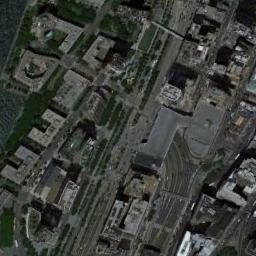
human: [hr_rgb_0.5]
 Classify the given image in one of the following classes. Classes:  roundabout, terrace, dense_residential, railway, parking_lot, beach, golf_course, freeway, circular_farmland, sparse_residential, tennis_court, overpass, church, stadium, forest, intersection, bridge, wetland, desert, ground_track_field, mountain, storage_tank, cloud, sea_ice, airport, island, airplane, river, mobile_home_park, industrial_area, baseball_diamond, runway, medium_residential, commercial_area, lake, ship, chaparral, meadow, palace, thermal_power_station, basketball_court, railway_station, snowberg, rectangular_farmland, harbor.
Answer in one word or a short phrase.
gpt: commercial_area